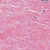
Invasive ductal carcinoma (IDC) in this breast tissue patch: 0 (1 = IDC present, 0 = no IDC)